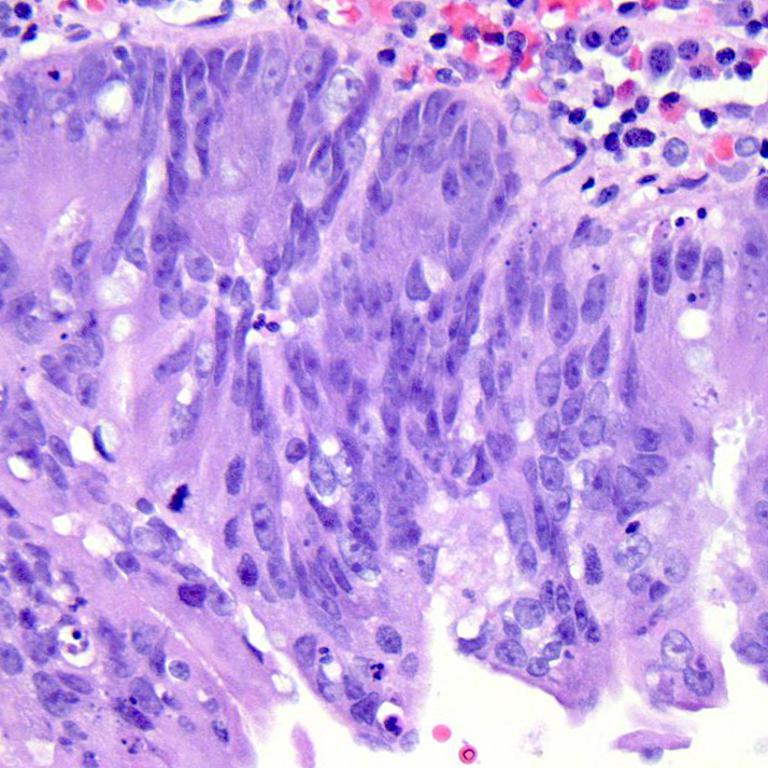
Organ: colon
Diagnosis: adenocarcinomas